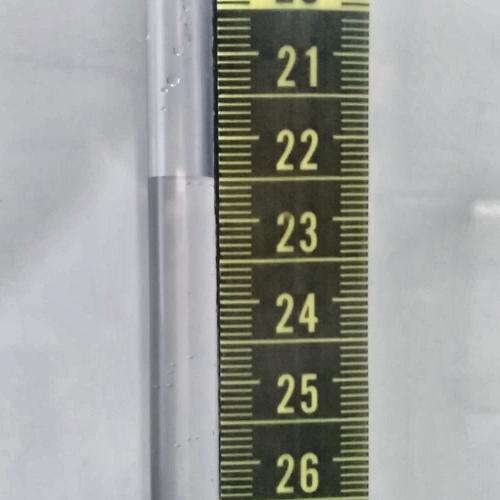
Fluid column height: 22.5 cm